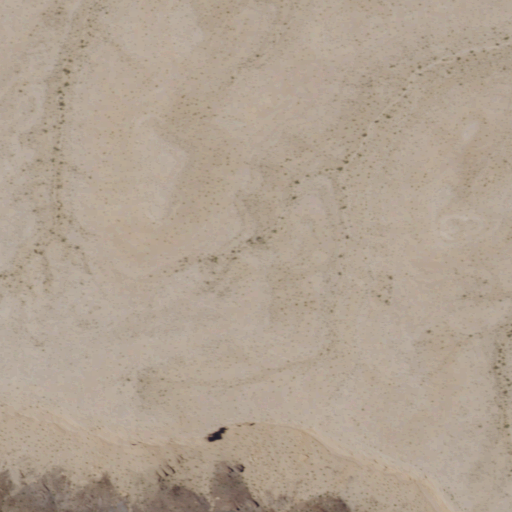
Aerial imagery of mountain in Nevada named Temple Mesa containing shrub and grassland